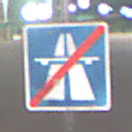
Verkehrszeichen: EndeAutbahn
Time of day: Night
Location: Outdoor (Urban)
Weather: PartlyCloudy
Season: NotSpecified
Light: Artificial